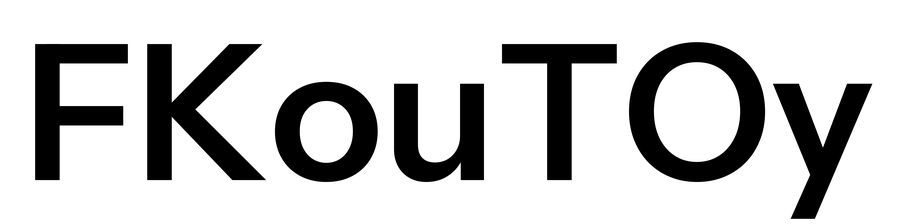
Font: InstrumentSans_SemiBold